Interaction volume radius: 10 \u00c5
Interaction volume height: 25 \u00c5
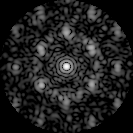
Disorder parameter: 0.6022